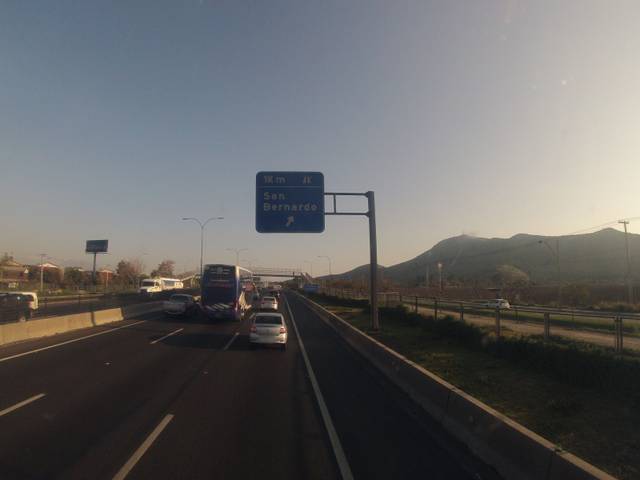
Region: Chile
Coordinates: -33.577, -70.713